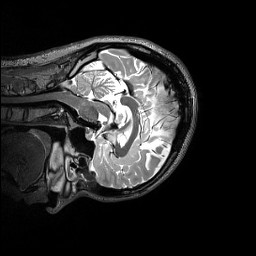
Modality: T2w
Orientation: sagittal
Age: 24
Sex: female
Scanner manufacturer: siemens
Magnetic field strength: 3 T
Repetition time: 3.2 s
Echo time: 0.565 s